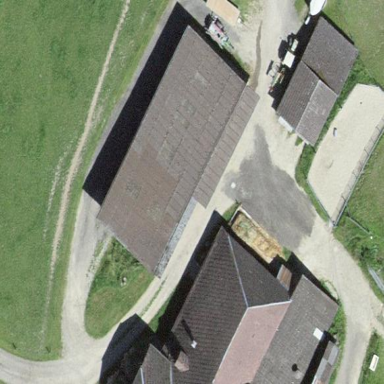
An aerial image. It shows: Shed building.